Question: I am installing Tomcat for first time and was wondering what is the best path to give to it for Java Path? Should I point to to JRE? to bin? to JDK?

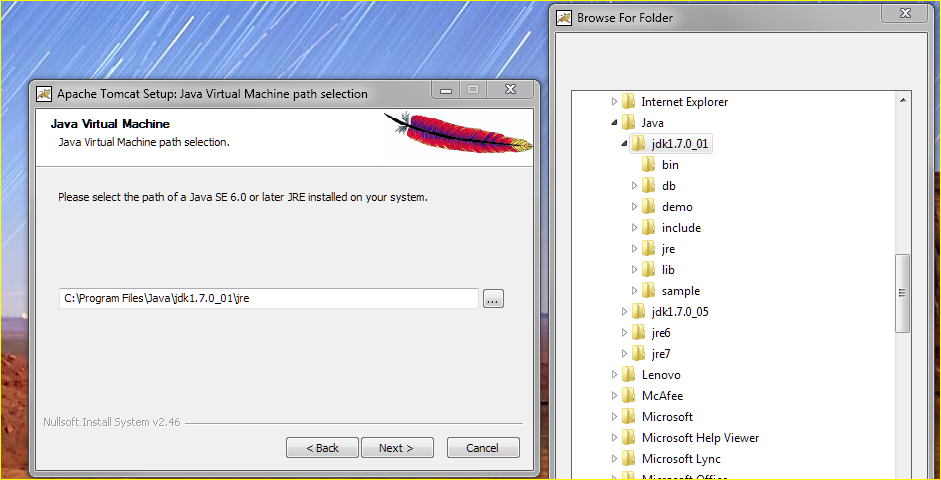
Answer: Tomcat requires the JDK. Set the path to your '%JAVA_HOME%/bin' where the 'JAVA_HOME' environment variable points to your JDK.
EDIT:
From Apache's site, to expand on the environment variable for Windows:
> 'JAVA_HOME'.
Set this environment variable to point at the top-level
of your Java installation directory (e.g., C:\Program
Files\Java\jdk1.6.0_21).